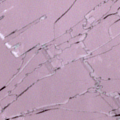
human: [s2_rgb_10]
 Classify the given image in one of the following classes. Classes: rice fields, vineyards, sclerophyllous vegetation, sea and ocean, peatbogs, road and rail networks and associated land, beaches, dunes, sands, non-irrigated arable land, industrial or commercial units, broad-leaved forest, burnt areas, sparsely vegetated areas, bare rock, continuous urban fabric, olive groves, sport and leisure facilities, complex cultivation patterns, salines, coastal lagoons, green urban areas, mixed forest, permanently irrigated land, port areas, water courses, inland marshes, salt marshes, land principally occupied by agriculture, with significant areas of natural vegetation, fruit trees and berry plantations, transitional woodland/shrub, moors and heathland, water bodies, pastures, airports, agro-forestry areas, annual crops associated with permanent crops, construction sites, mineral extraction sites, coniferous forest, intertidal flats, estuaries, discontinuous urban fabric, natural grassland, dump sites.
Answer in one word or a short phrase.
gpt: sea and ocean